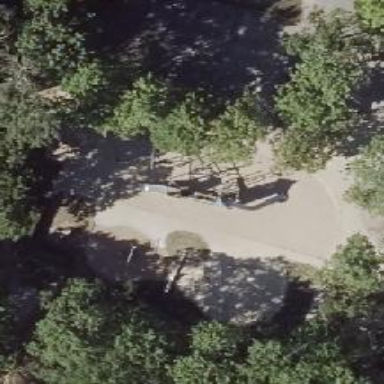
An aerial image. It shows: Playground area for leisure land.